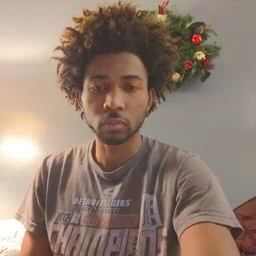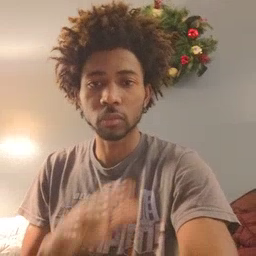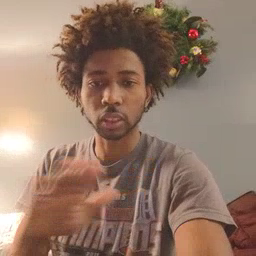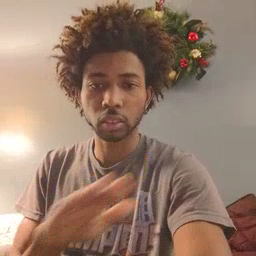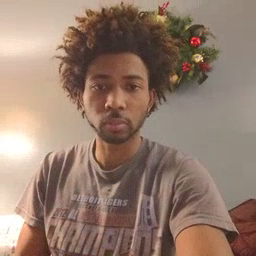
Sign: clean